Field crop: tomato
Growth stage: 1
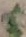
Species: solanum